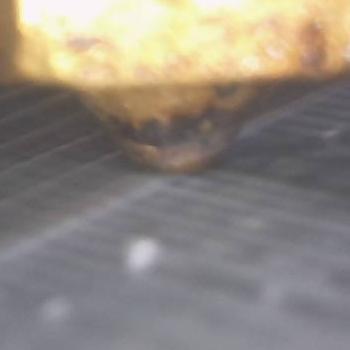
Flow rate: 70%